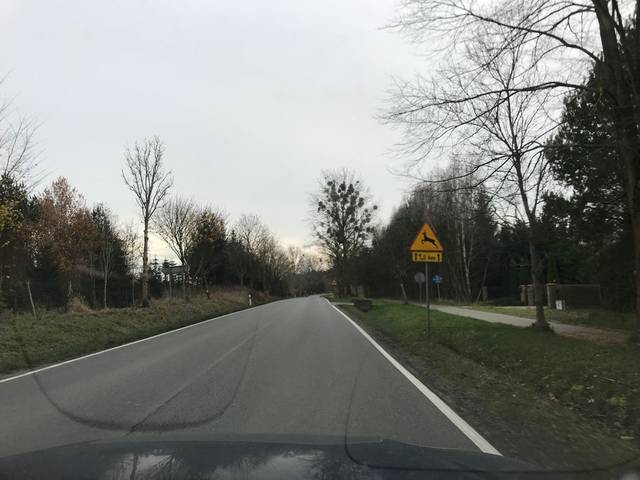
Region: Germany
Coordinates: 54.516, 17.061